Question: I'm trying to figure out how to split rows of data where columns B,C,D in the row contain multiple lines and others do not. I've figured out how to split the multi-line cells if I copy just those columns into a new sheet, manually insert rows, and then run the macro below (that's just for column A), but I'm lost at coding the rest.
Here's what the data looks like:

So for row 2, I need it split into 6 rows (one for each line in cell B2) with the text in cell A2 in A2:A8. I also need columns C and D split the same as B, and then the same as column A.
Here is the code I have for splitting the cells in columns B,C,D:
'''
Dim iPtr As Integer
Dim iBreak As Integer
Dim myVar As Integer
Dim strTemp As String
Dim iRow As Integer
iRow = 0
For iPtr = 1 To Cells(Rows.Count, col).End(xlUp).Row
strTemp = Cells(iPtr1, 1)
iBreak = InStr(strTemp, vbLf)
Range("C1").Value = iBreak
Do Until iBreak = 0
If Len(Trim(Left(strTemp, iBreak - 1))) > 0 Then
iRow = iRow + 1
Cells(iRow, 2) = Left(strTemp, iBreak - 1)
End If
strTemp = Mid(strTemp, iBreak + 1)
iBreak = InStr(strTemp, vbLf)
Loop
If Len(Trim(strTemp)) > 0 Then
iRow = iRow + 1
Cells(iRow, 2) = strTemp
End If
Next iPtr
End Sub
'''
Here is a link to an example file (note this file has 4 rows, the actual sheet has over 600): <URL>
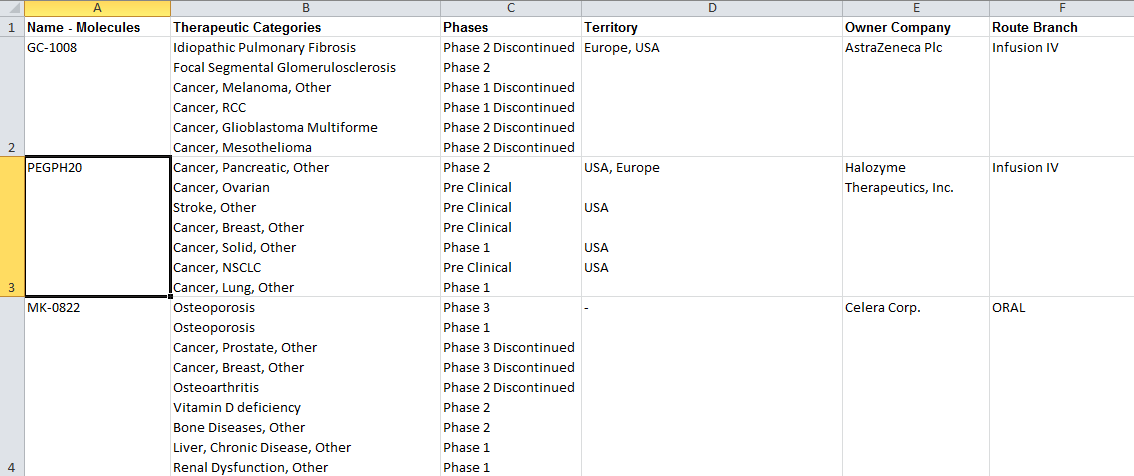
Answer: This is a fairly interesting question and something I have seen variations of before. I went ahead and wrote up a general solution for it since it seems like a useful bit of code to keep for myself.
There are pretty much only two assumptions I make about the data:
- 'Chr(10)''vbLf'-
, zoomed out to show all the data for 'A:D'. Note that the code below . You can limit the columns if you want, but it was tempting to make it general.

'''
Sub SplitByRowsAndFillBlanks()
'process the whole sheet, could be
'Intersect(Range("B:D"), ActiveSheet.UsedRange)
'if you just want those columns
Dim rng_all_data As Range
Set rng_all_data = Range("A1").CurrentRegion
Dim int_row As Integer
int_row = 0
'create new sheet for output
Dim sht_out As Worksheet
Set sht_out = Worksheets.Add
Dim rng_row As Range
For Each rng_row In rng_all_data.Rows
Dim int_col As Integer
int_col = 0
Dim int_max_splits As Integer
int_max_splits = 0
Dim rng_col As Range
For Each rng_col In rng_row.Columns
'splits for current column
Dim col_parts As Variant
col_parts = Split(rng_col, vbLf)
'check if new max row count
If UBound(col_parts) > int_max_splits Then
int_max_splits = UBound(col_parts)
End If
'fill the data into the new sheet, tranpose row array to columns
sht_out.Range("A1").Offset(int_row, int_col).Resize(UBound(col_parts) + 1) = Application.Transpose(col_parts)
int_col = int_col + 1
Next
'max sure new rows added for total length
int_row = int_row + int_max_splits + 1
Next
'go through all blank cells and fill with value from above
Dim rng_blank As Range
For Each rng_blank In sht_out.Cells.SpecialCells(xlCellTypeBlanks)
rng_blank = rng_blank.End(xlUp)
Next
End Sub
'''
There are comments within the code to highlight what is going on. Here is a high level overview:
- - 'Split''vbLf'- 'rows-1''0-indexed'- 'Split''Offset''Resize''Application.Transpose''Split'- '+1''0-indexed'- <URL>